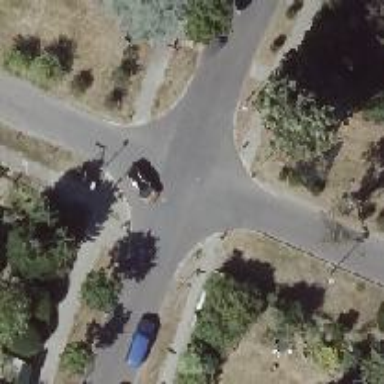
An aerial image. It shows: Unmarked road crossing.